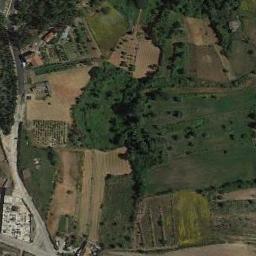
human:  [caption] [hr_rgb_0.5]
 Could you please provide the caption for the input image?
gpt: There are many trees on the terrace .

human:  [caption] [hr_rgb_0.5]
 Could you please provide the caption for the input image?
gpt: The bare and green terrace is next to some houses and trees .

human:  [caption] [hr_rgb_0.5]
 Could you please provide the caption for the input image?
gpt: Many roads and buildings next to many irregularly shaped green fields .

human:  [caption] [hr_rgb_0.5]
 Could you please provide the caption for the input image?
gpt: Many trees are planted in the terraces which are in the middle of the image .

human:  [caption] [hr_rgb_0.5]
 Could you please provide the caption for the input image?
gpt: There are some buildings and green meadows beside the terraces .